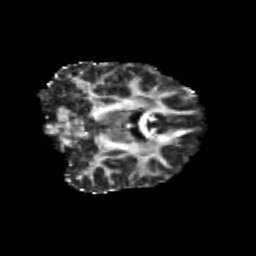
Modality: FA
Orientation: coronal
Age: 25
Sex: female
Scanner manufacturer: siemens
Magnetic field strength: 3 T
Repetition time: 3.5 s
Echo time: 0.113 s